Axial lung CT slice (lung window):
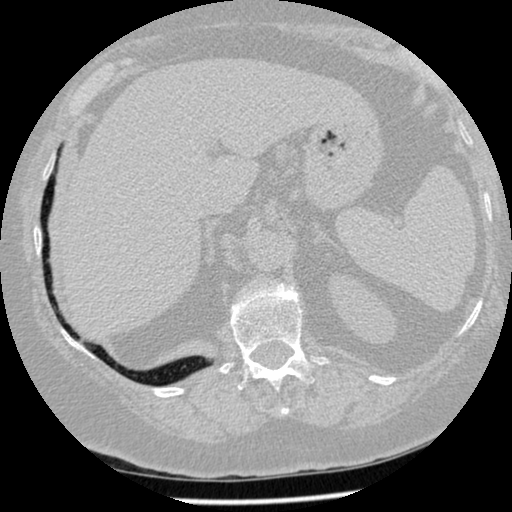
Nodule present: no